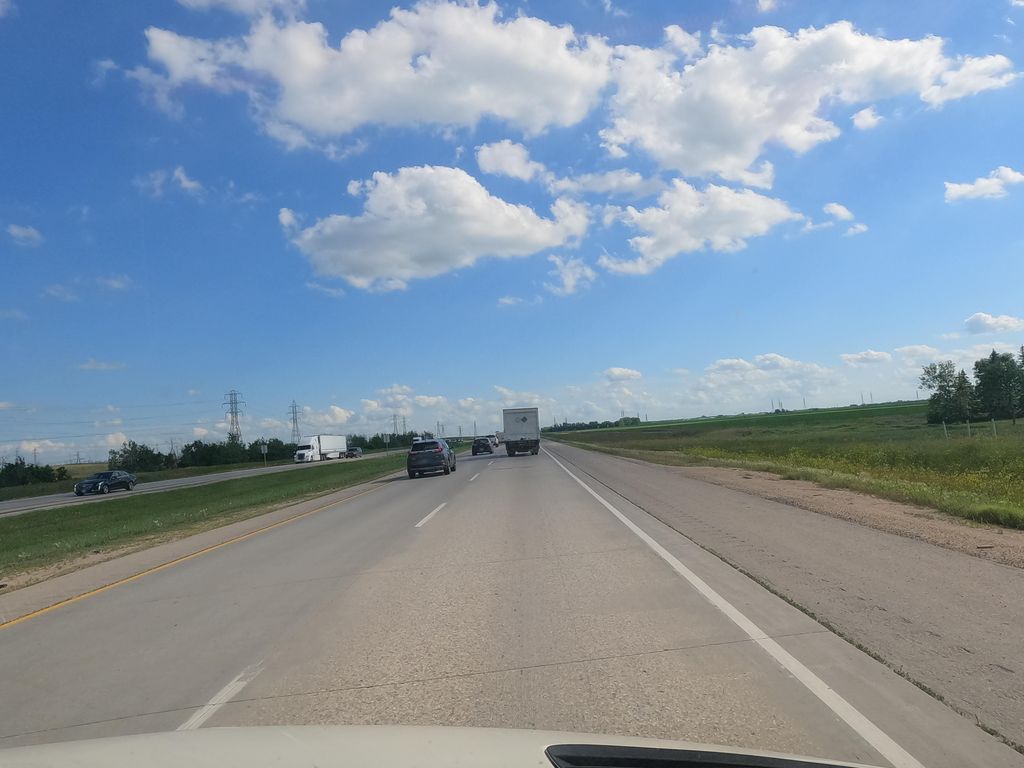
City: winnipeg